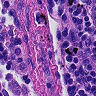
Metastatic tissue present: no